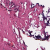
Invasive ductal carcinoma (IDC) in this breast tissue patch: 0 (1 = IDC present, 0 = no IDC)